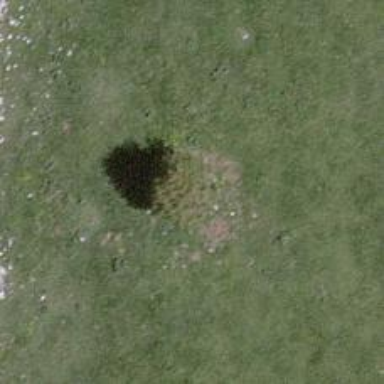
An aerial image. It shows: Single tag "natural: tree."